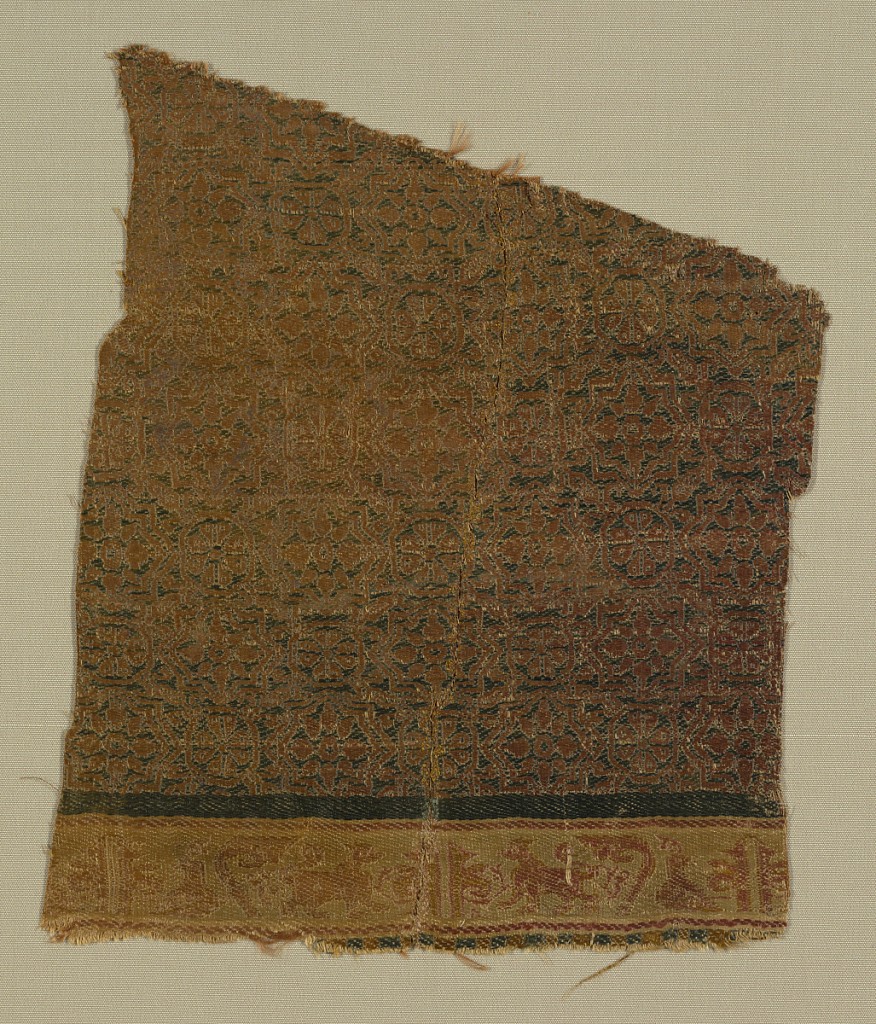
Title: Textile
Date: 11th–12th century
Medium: silk, metallic thread Technique: plain and twill weave, reversible
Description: Wedge-shaped fragment of dark green with pattern in dark yellow-gold. Horizontal band at bottom in cream-color, light red and tan. Design has a small-scale pattern of eight-pointed star framing petals, alternating with rosette in a circle. Narrow green line about band. Pattern in band of small confronted lions and Kufic script.